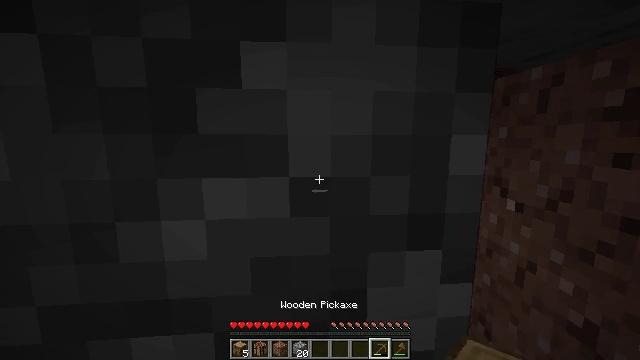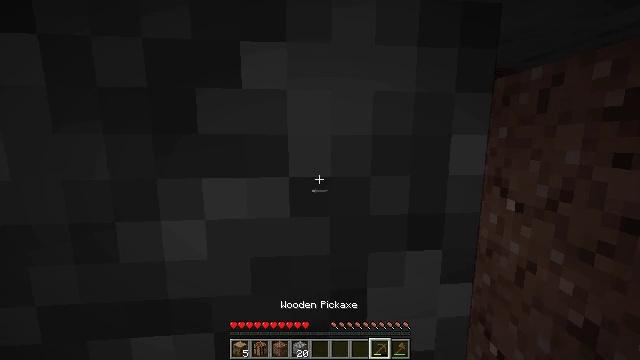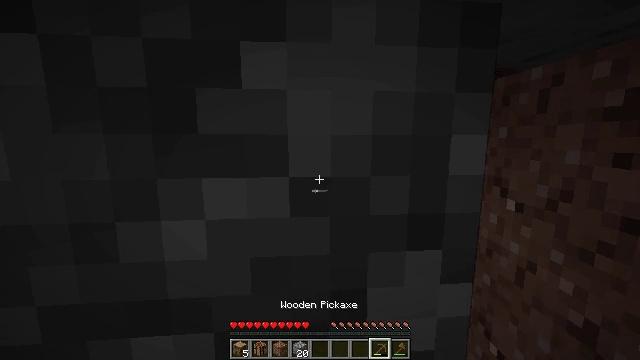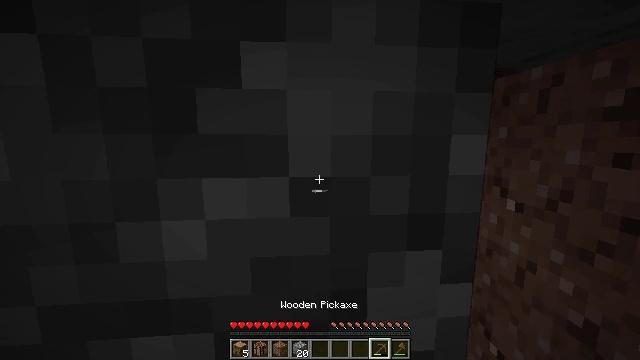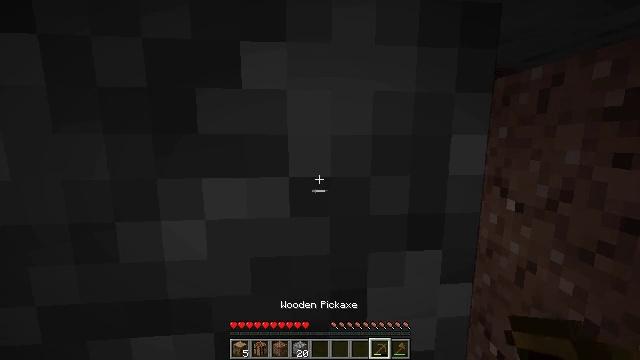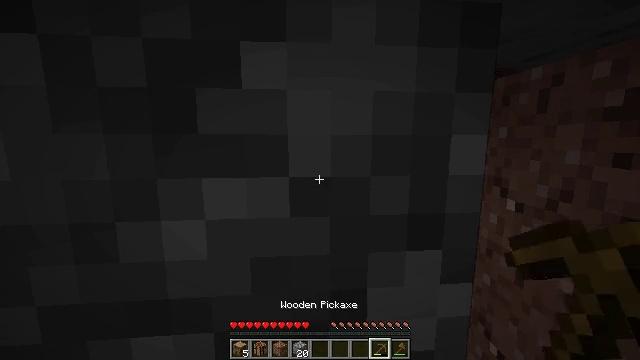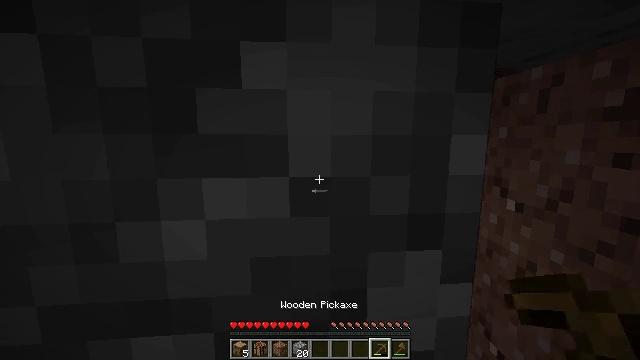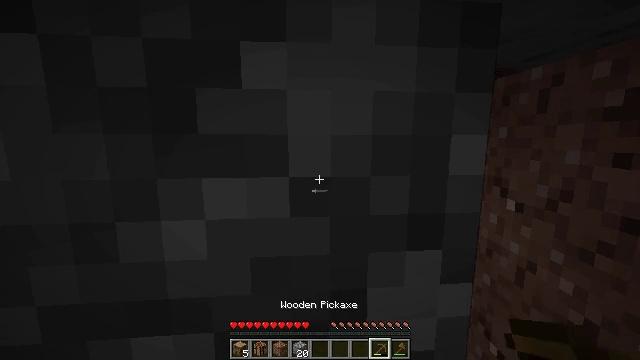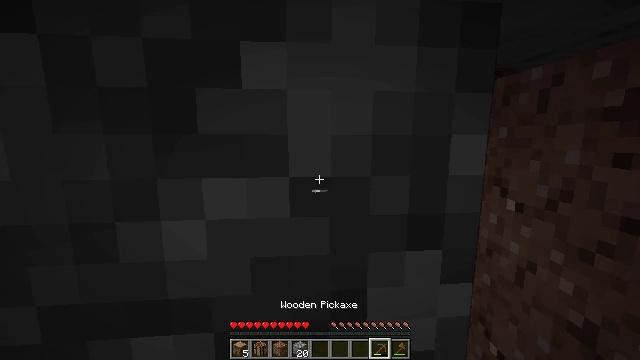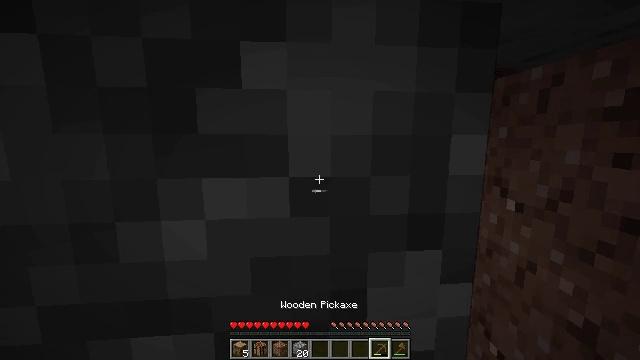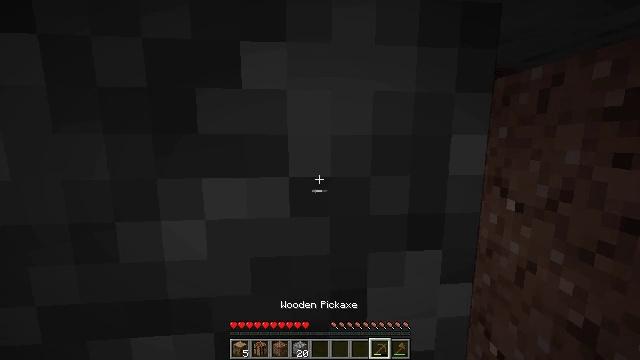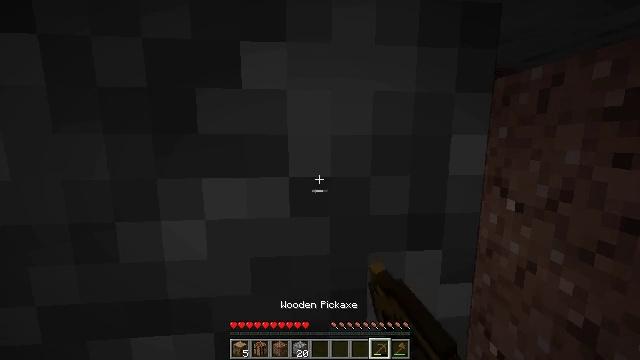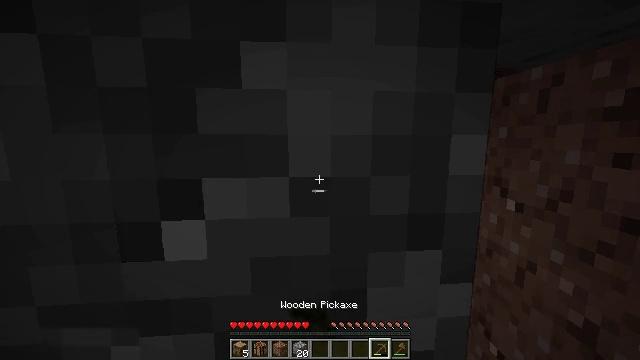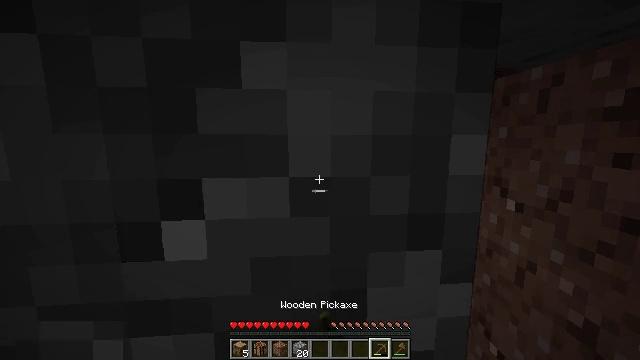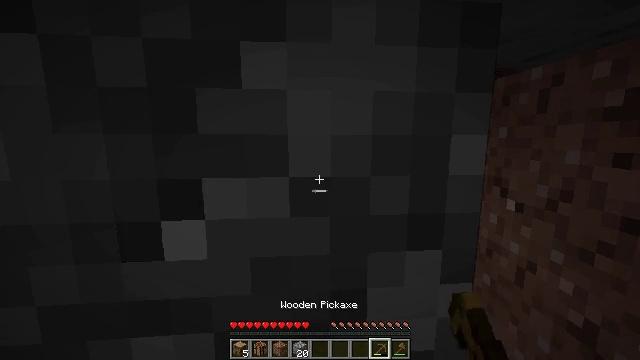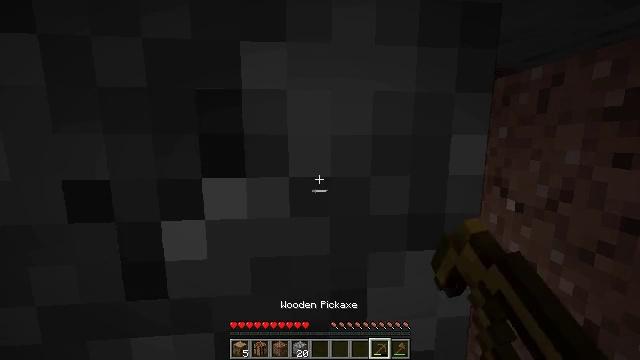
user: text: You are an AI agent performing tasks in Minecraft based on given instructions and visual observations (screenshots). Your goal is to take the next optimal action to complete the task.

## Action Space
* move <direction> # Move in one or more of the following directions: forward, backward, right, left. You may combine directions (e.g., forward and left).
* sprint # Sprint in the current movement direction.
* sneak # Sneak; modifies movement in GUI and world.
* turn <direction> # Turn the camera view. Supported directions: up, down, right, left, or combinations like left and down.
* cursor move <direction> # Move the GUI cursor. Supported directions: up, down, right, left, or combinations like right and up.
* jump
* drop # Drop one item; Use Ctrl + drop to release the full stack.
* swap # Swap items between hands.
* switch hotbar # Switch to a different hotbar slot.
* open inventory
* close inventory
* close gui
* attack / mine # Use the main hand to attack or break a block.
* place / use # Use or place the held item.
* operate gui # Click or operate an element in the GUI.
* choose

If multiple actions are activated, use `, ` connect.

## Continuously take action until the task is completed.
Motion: motion action
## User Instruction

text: Collect cobblestone blocks for construction.
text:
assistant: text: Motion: no_op
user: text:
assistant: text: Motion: no_op
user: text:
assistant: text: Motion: no_op
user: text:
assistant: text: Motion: no_op
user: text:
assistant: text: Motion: no_op
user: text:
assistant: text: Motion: no_op
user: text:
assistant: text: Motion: no_op
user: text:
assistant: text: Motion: no_op
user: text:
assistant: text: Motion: no_op
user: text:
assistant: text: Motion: attack / mine
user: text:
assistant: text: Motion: attack / mine
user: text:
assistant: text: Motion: attack / mine
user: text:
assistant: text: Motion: attack / mine
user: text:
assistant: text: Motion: attack / mine
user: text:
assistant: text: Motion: attack / mine
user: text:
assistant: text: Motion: attack / mine
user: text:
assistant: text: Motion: attack / mine
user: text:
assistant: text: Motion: attack / mine
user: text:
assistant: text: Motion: move forward, attack / mine
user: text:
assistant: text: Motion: move forward, turn left, attack / mine
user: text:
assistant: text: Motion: move forward, attack / mine
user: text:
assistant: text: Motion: attack / mine
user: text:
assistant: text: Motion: attack / mine
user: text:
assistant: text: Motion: attack / mine
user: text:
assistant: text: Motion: attack / mine
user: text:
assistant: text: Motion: attack / mine
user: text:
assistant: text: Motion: attack / mine
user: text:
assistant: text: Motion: attack / mine
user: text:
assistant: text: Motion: attack / mine
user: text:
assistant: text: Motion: attack / mine